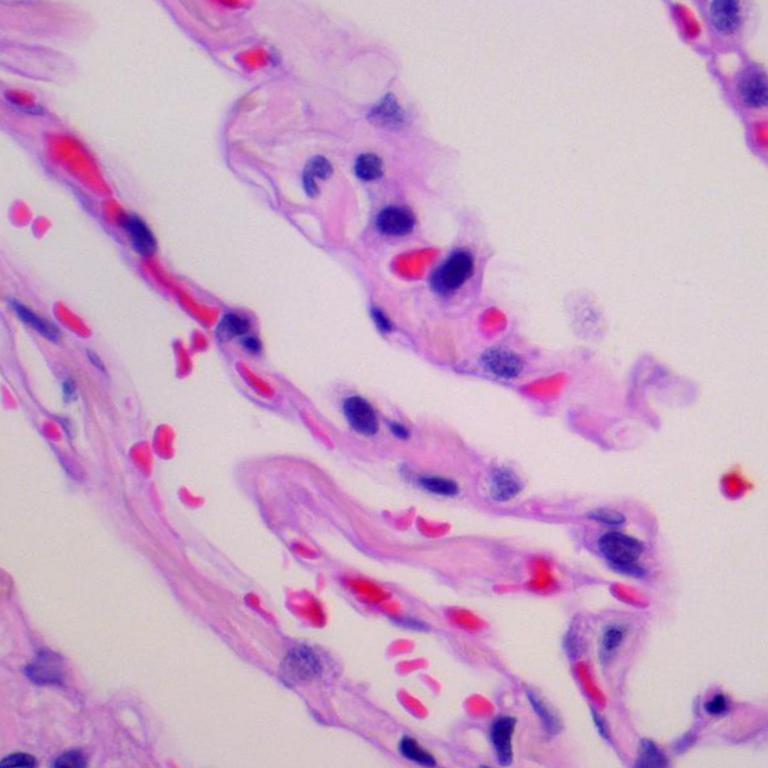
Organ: lung
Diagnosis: benign